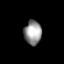
Tissue: prostate
Cell type: Epithelial cells
Senescence score: 0.3483
Nuclear area (px): 416
Mean DAPI intensity: 148.49